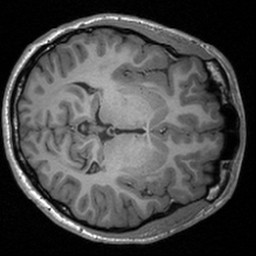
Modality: T1w
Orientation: axial
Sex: male
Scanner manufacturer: siemens
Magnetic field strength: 3 T
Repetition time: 1.9 s
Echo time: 0.00226 s